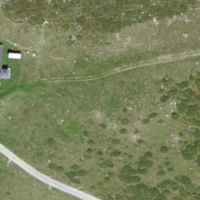
EUNIS habitat code: 26
Species observed at this site:
Montifringilla nivalis